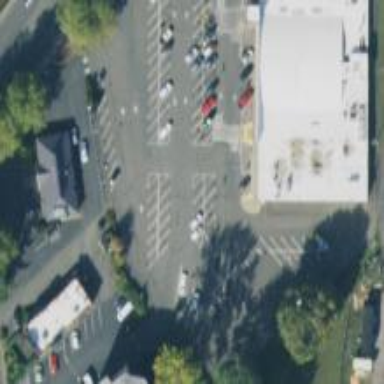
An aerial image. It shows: Trolley bay.